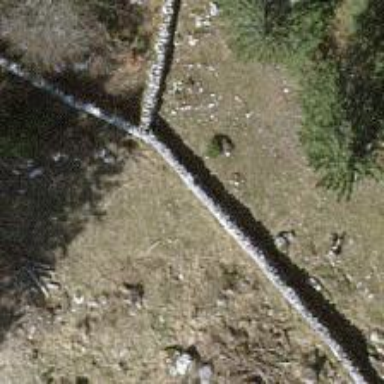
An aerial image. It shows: Wall is shown in the image.